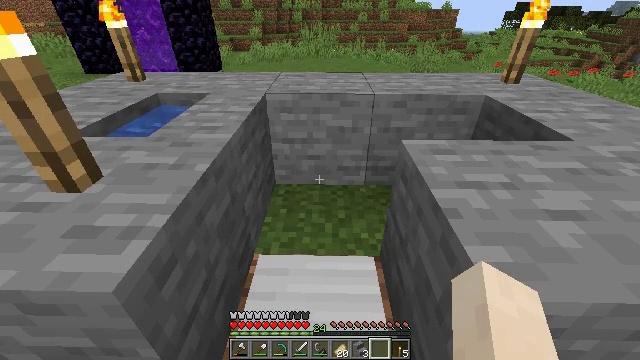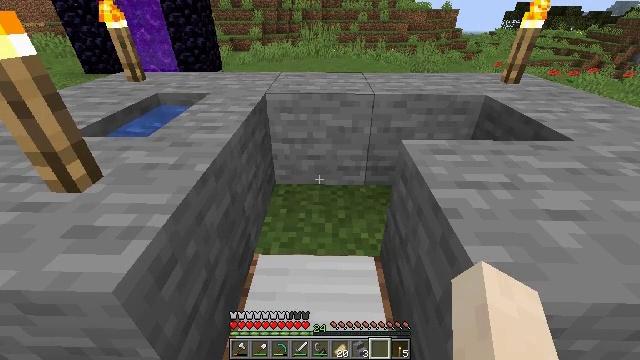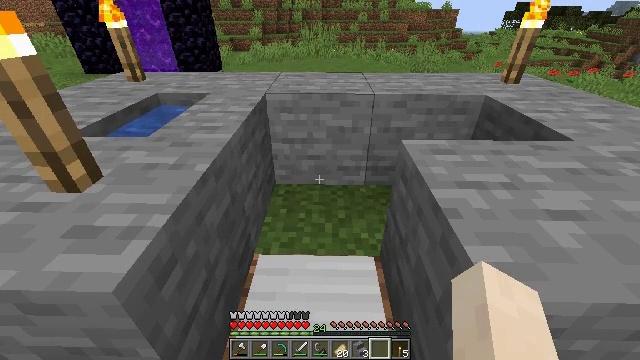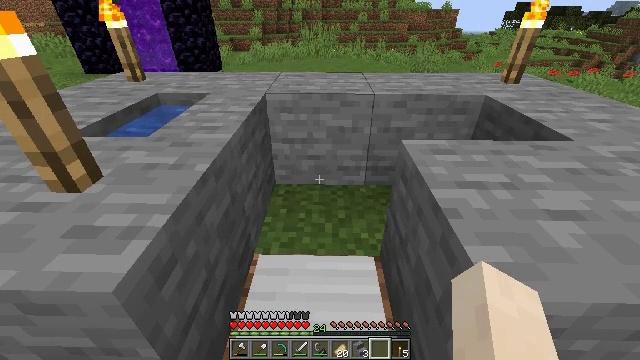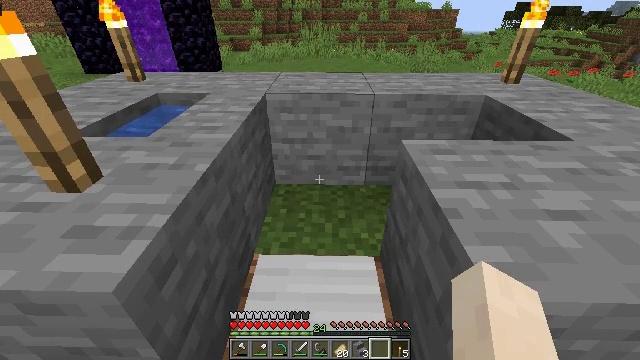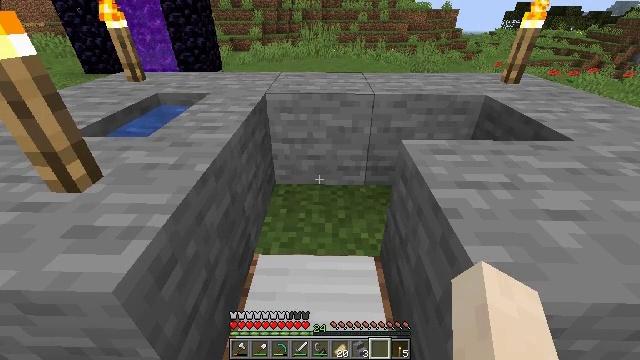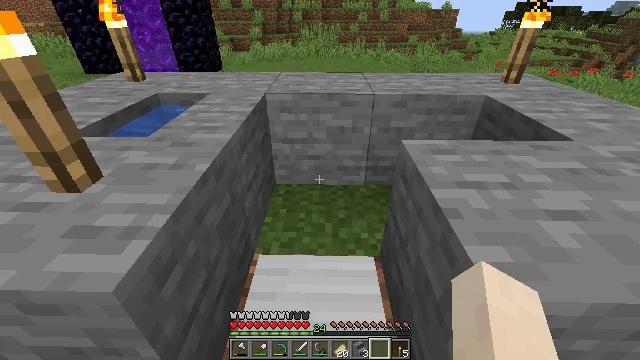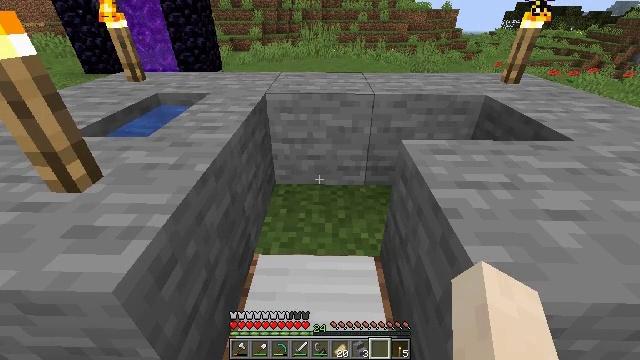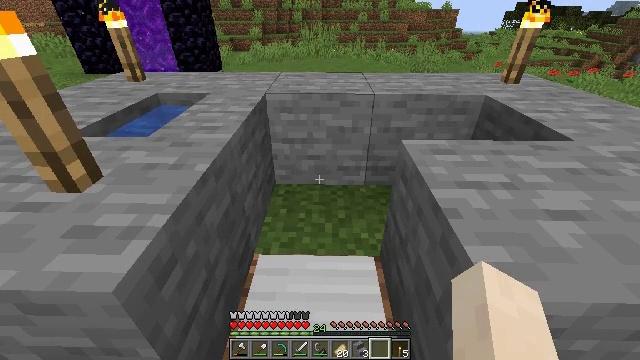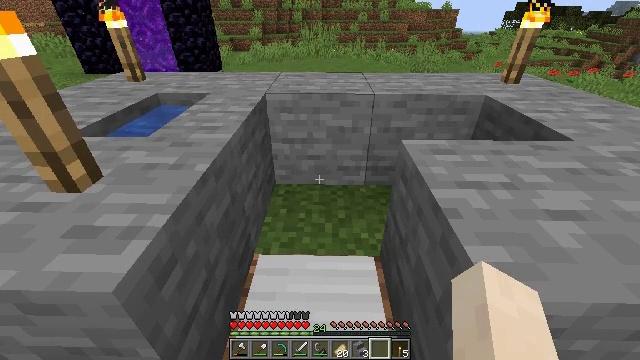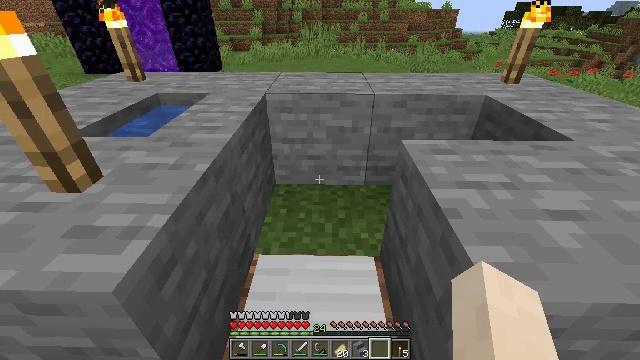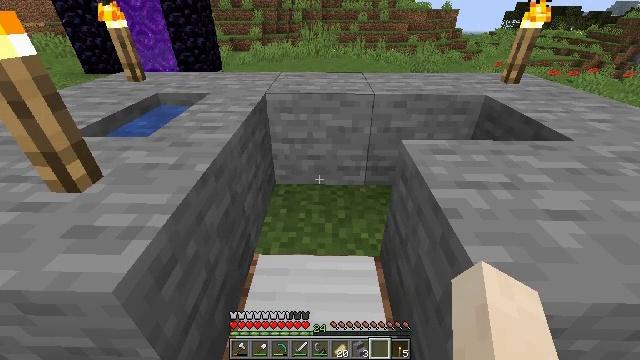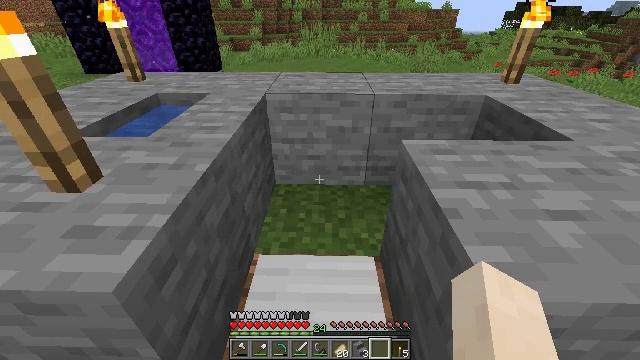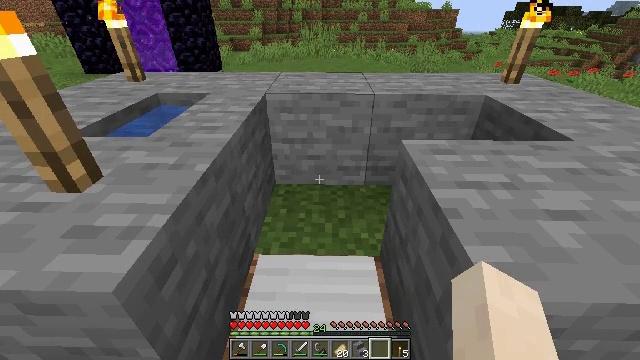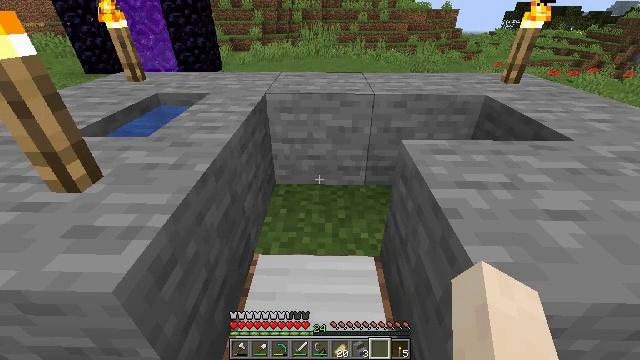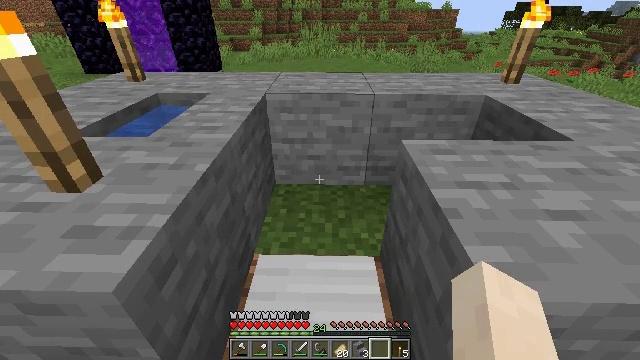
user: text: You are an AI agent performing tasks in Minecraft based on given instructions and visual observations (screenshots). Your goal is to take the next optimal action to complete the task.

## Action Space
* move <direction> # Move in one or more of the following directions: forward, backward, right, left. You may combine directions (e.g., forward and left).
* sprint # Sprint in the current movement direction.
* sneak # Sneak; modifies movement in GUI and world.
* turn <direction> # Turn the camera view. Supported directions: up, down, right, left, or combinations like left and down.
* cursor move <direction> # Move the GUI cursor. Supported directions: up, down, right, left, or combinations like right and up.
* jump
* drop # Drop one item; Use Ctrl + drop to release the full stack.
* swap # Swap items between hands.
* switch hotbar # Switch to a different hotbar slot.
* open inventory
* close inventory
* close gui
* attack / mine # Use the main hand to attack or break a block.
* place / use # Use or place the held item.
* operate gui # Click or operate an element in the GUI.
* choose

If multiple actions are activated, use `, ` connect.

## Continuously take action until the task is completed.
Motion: motion action
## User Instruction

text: mine block heavy weighted pressure plate
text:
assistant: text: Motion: no_op
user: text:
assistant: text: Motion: no_op
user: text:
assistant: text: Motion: no_op
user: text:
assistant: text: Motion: no_op
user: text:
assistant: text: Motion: no_op
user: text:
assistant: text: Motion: no_op
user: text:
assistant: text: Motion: no_op
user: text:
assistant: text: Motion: no_op
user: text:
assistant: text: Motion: no_op
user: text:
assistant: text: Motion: no_op
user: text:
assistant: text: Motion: no_op
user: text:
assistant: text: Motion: no_op
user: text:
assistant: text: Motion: no_op
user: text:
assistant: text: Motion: no_op
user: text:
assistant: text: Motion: no_op
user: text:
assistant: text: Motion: no_op
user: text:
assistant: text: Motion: turn right
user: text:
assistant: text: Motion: turn right
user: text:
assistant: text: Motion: turn right
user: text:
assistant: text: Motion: turn right and up
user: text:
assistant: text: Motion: turn right and up
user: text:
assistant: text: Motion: turn right
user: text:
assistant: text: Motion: no_op
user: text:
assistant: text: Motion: no_op
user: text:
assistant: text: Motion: no_op
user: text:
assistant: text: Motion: no_op
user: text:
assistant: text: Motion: no_op
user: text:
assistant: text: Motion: no_op
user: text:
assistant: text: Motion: no_op
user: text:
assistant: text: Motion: no_op